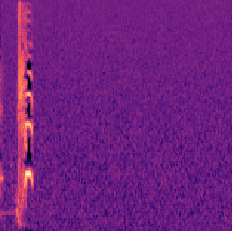
Sound class: Person sneeze